Current action and preconditions to check: trajectory_clear

Your task: For each precondition in the list above, predict whether it will hold at this action.

Consider the current scene as observed from the mobile robot's camera, and analyze the predicted future states of all dynamic agents (e.g., people, animals, vehicles, or any moving entities) within the NEXT SECOND.

IMPORTANT: Only answer "very likely" if you are absolutely certain—based on strong, clear evidence—that a dynamic agent will violate the precondition in the predicted future state. Do NOT answer "very likely" for unlikely, ambiguous, or low-probability risks.

Ask yourself for each precondition: Is there a high probability, with clear and convincing evidence, that the predicted future states of any dynamic agent will interfere with the predicted future state of the currently executing action within the NEXT SECOND, causing that precondition to fail?

Assess the risk level based on these predictions. Use "likely" or "very likely" if motions create a clear risk of interference.

Use "neutral" or "improbable" if agents are nearby but their predicted paths are clearly diverging or non-conflicting.

Failure Risk Categories: "very improbable", "improbable", "neutral", "likely", "very likely"

Answer Format: Output ONLY the probability_of_failure value from these categories: "very improbable", "improbable", "neutral", "likely", "very likely"

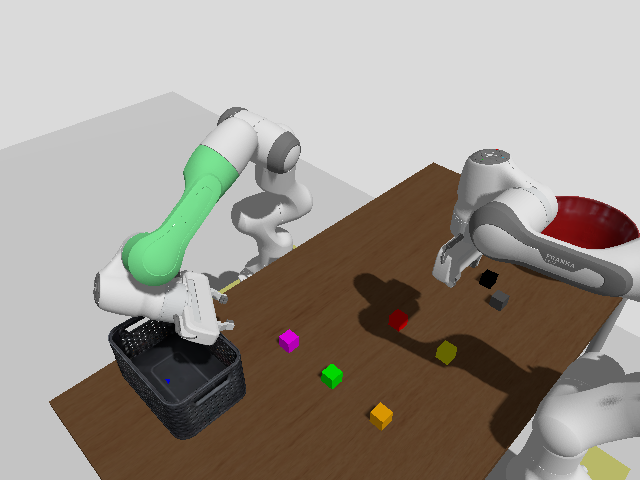

Answer: very improbable